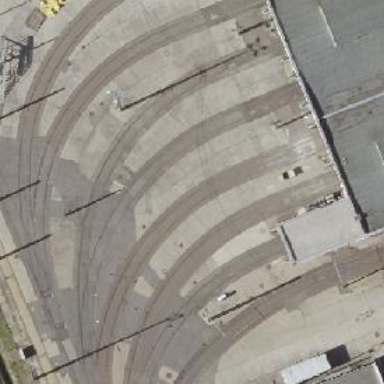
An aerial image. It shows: Tram railway yard with electrified contact lines.